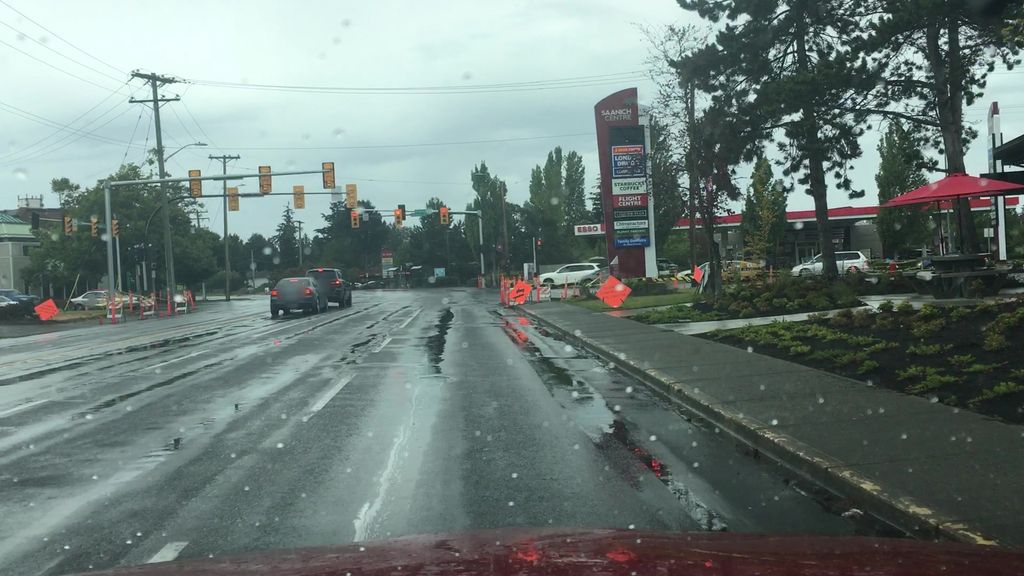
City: victoria